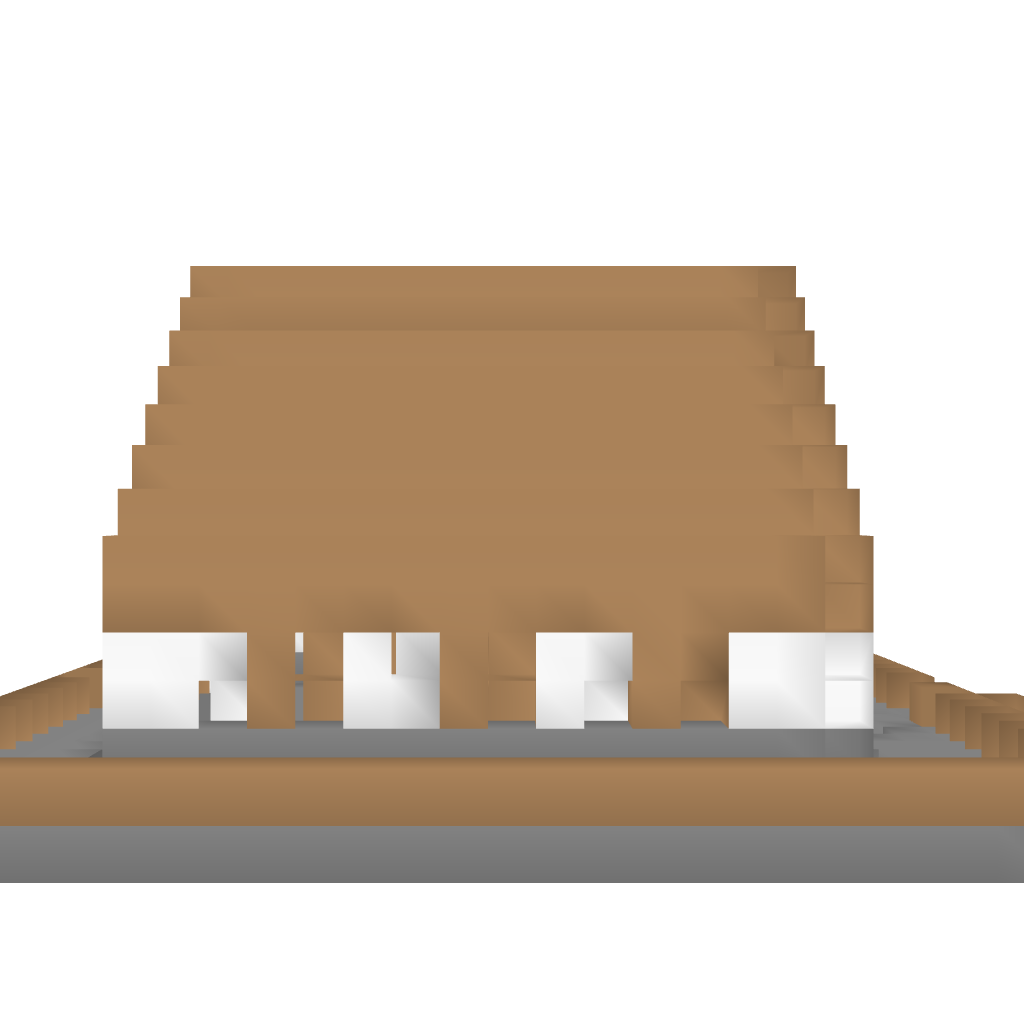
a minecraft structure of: Simple House 01 high quality